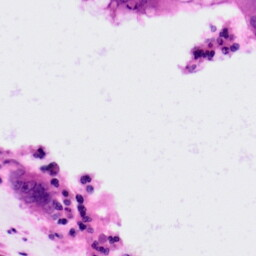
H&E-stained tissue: Colon